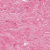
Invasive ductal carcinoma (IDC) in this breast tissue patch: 0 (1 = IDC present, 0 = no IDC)